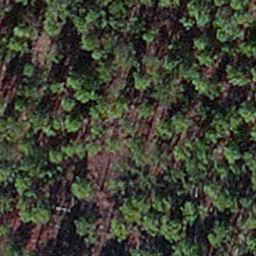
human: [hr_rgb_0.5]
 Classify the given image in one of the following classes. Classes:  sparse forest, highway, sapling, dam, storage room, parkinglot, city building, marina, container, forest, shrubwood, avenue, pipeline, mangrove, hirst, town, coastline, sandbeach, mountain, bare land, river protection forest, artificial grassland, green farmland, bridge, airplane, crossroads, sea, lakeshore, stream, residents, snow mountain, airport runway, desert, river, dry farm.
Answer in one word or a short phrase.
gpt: sapling